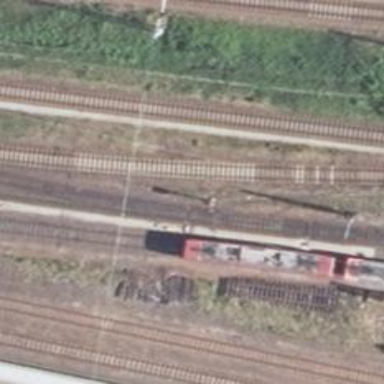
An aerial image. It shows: Railway switch.